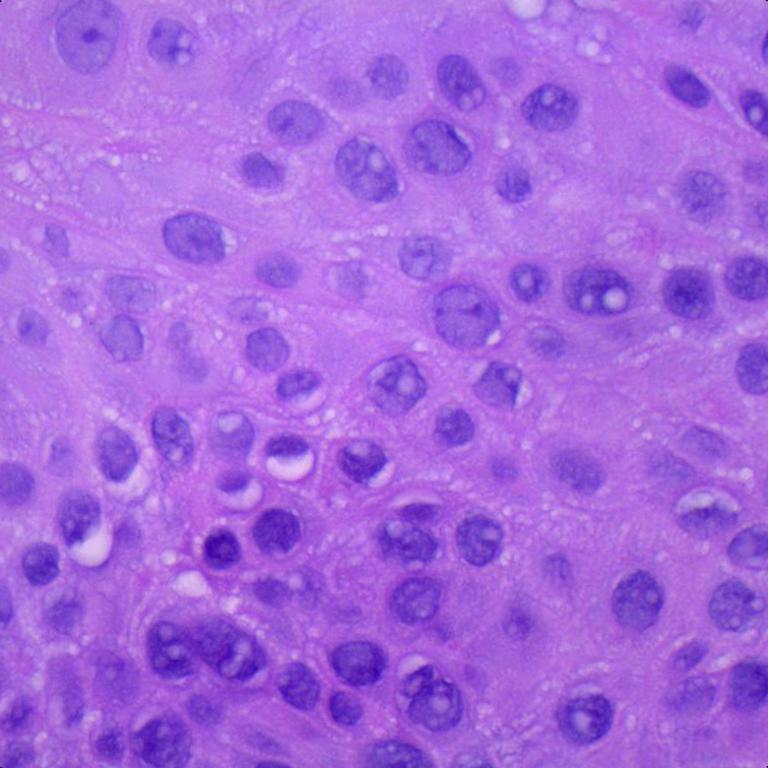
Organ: lung
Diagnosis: squamous carcinomas